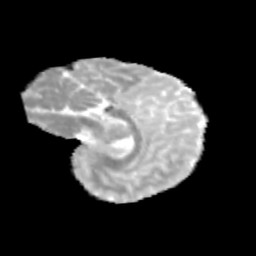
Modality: MD
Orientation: sagittal
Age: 10
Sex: male
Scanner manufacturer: siemens
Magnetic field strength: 3 T
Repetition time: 3.8 s
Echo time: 0.07 s